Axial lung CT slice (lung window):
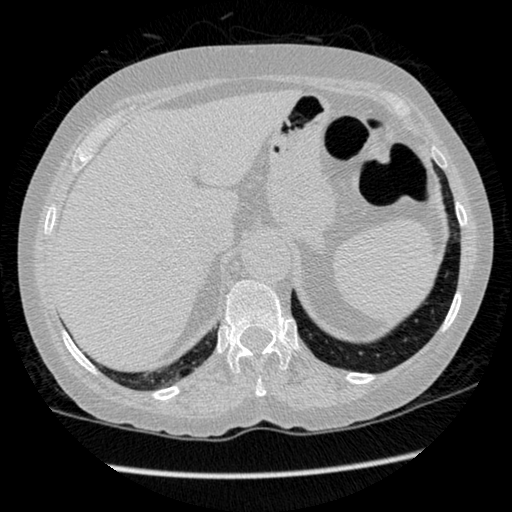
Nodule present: no